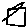
Label: square